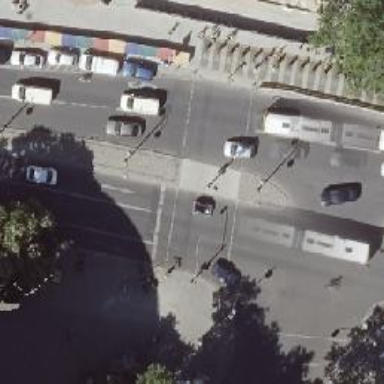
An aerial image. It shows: Road with traffic signals at the crossing.